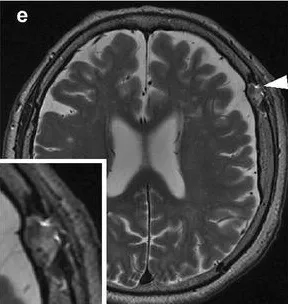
After the operation Each image showed a lesion (arrowheads) in the left parietal bone. A magnified clipping of the lesion is accompanied in the rectangle with each axial image (d, e). The intensity of the inside showed as high intensity on T2-weighted images after the operation (e).
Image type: radiology (mri)